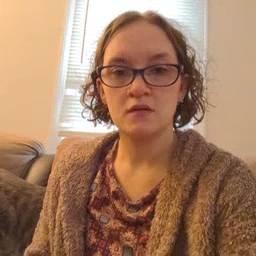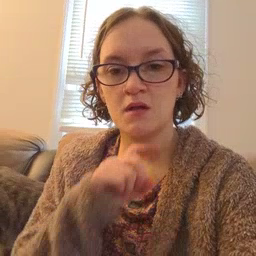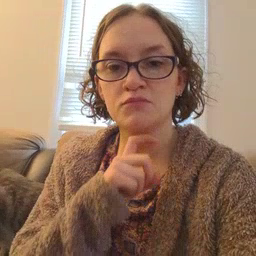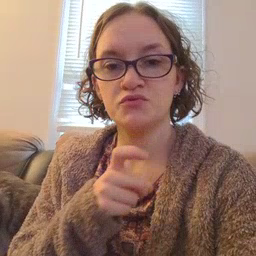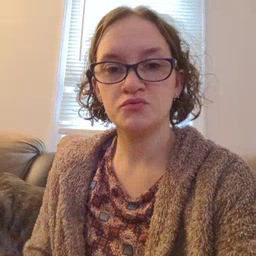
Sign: garbage